Interaction volume radius: 10 \u00c5
Interaction volume height: 45 \u00c5
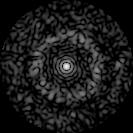
Disorder parameter: 0.8249